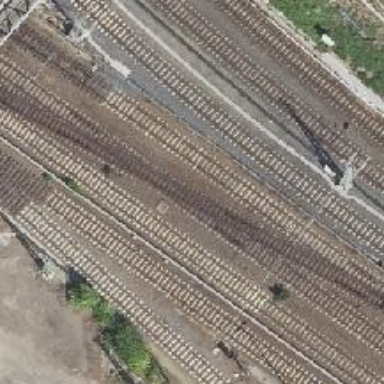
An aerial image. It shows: Railway track with contact lines for electrification.